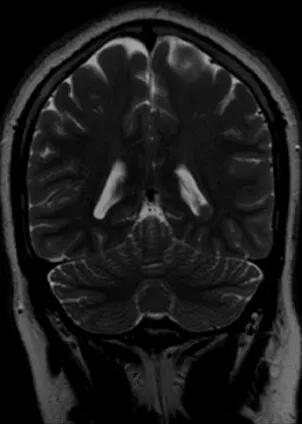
A: Coronal T2 MRI showing left trigone PVH.
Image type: radiology (mri)